Question: how can I find the position of the red dot?
I want to find x, y of that RED dot...
I want to do this in javascript, for canvas, I want to draw a line starting from a certain point and in one direction (and I have the angle)...

do you have any ideas?
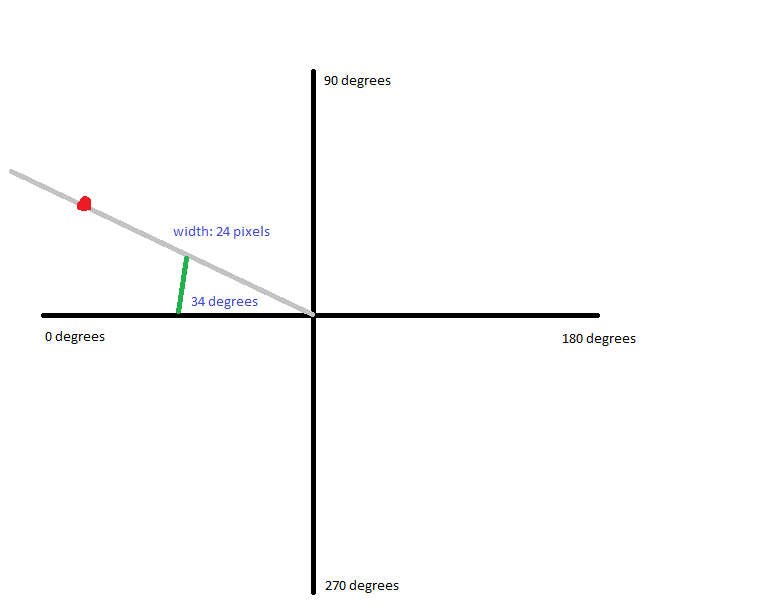
Answer: Math-wise, if r is what you're calling "width", and o is the angle, then:
x = r * cos(o)
y = r * sin(o)
I don't know JavaScript, so how you'd code this in that language is left as an exercise for the reader. :)